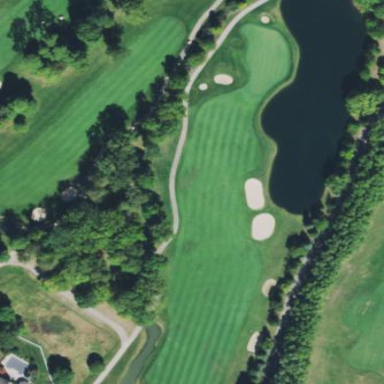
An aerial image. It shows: Grassy area designated as golf fairway.